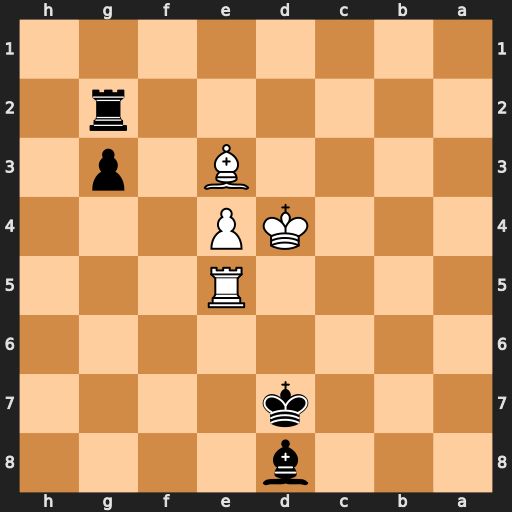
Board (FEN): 3b4/3k4/8/4R3/3KP3/4B1p1/6r1/8
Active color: b
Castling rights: -
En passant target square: -
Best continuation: Bf6 Kd5 Bxe5